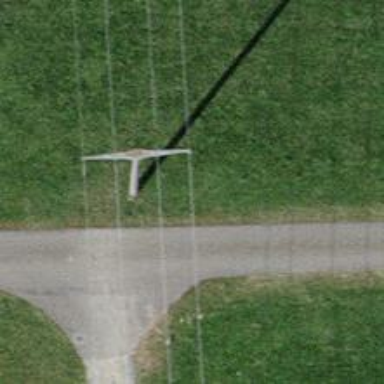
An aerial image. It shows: Concrete power pole.